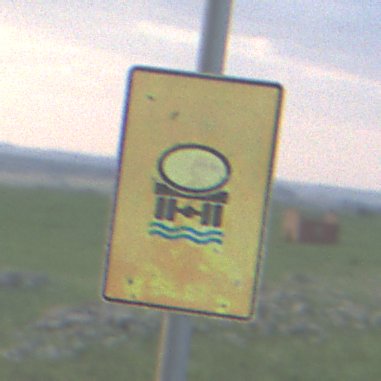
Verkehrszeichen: FahrzeugeMitWassergefaehrdenderLadungOhnePfeilsymbol
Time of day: SunriseSunset
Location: Outdoor (Nature)
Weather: PartlyCloudy
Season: NotSpecified
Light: Natural